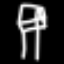
Label: chair